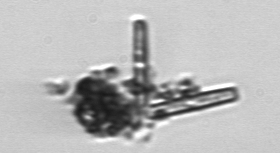
Label: Thalassionema